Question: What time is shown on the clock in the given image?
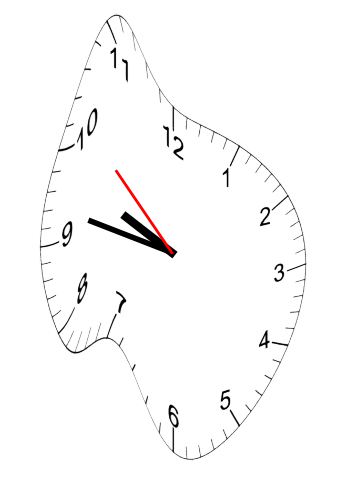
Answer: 09:46:52